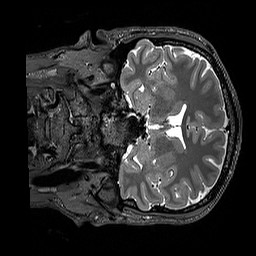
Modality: T2w
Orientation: coronal
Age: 26
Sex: male
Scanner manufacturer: siemens
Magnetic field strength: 3 T
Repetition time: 3.2 s
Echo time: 0.408 s